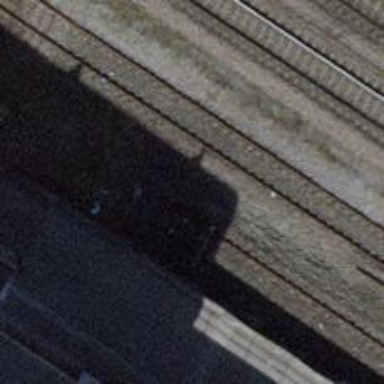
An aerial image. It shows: Railway buffer stop.